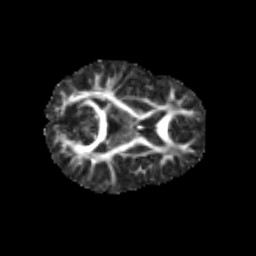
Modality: FA
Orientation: axial
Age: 6
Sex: female
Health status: healthy